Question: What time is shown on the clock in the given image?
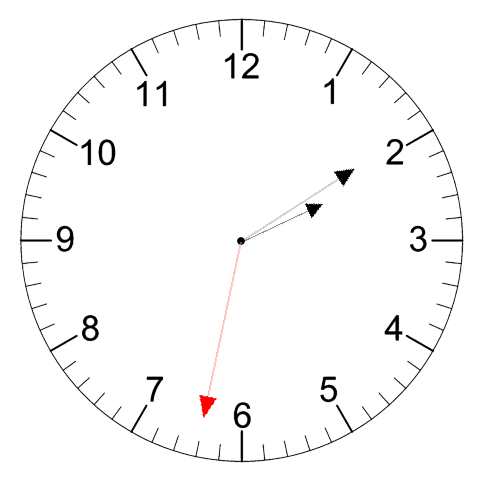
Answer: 02:09:32